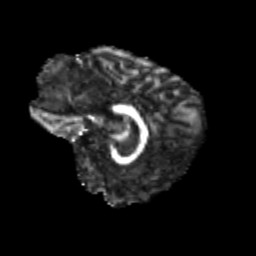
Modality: FA
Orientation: sagittal
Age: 25
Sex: female
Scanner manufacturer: siemens
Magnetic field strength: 3 T
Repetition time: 3.5 s
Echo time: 0.113 s